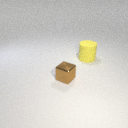
large yellow rubber cylinder to the right of small brown metal cube